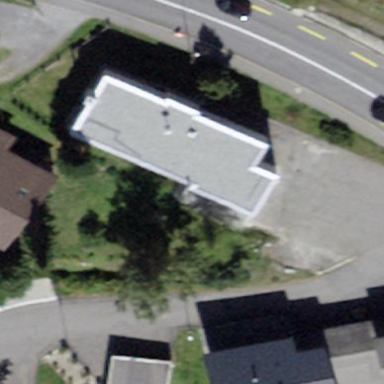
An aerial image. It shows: Residential building with flat roof.